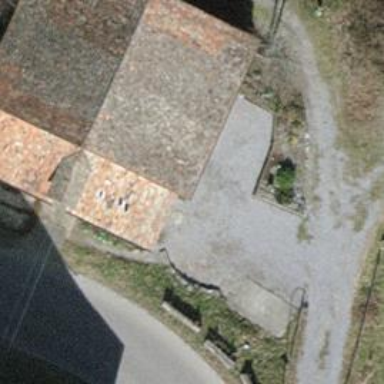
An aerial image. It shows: Driveway with pebblestone surface.